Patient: sex F, age 59
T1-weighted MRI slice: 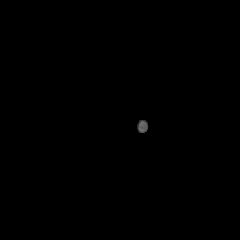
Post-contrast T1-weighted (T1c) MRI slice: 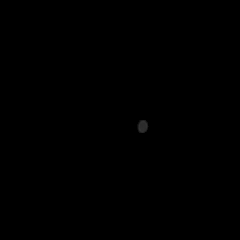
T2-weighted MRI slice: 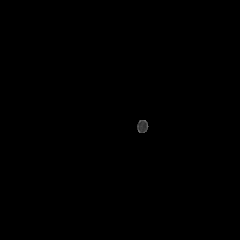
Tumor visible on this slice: no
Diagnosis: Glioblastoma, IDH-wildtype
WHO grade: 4